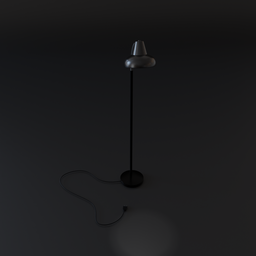
Label: lighting